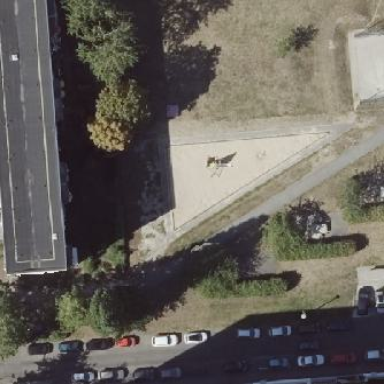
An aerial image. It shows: Sandpit at the playground.